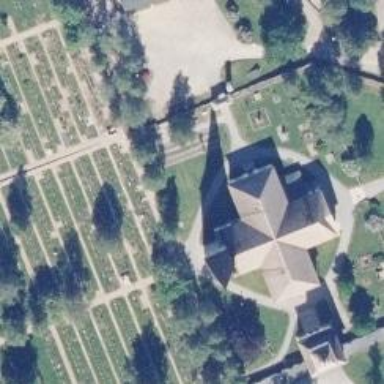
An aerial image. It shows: War memorial steeped in history.